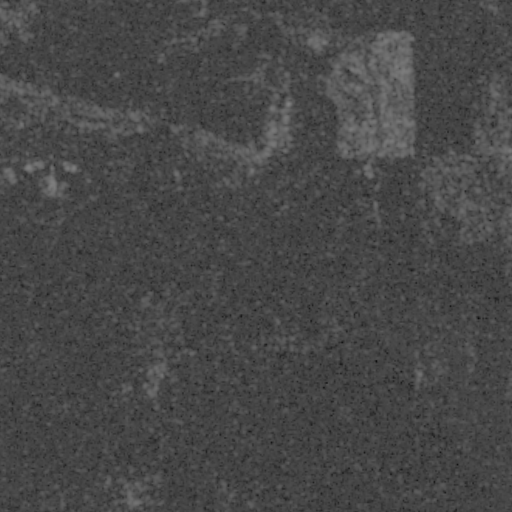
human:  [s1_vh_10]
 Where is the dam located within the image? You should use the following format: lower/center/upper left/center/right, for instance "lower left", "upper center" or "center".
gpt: The dam is located in the lower left of the image.
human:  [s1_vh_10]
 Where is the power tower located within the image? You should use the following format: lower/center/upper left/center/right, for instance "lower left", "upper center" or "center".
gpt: The power tower is located in the upper right of the image.
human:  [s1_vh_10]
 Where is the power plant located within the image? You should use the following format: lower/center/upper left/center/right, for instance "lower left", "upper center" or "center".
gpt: There is no power plant in the image.

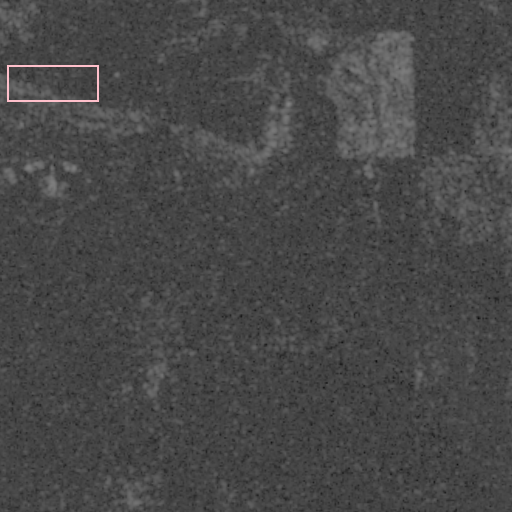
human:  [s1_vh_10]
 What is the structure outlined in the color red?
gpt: There is no red outline.
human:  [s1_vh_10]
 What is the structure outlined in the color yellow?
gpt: There is no structure outlined in yellow.